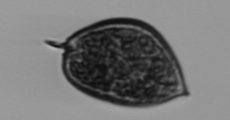
Label: Prorocentrum_micans